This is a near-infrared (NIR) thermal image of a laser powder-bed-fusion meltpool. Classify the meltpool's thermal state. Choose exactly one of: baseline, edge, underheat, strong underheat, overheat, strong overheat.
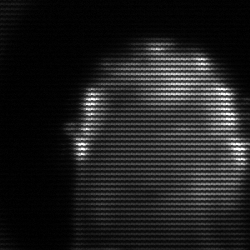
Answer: baseline